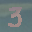
Label: 3